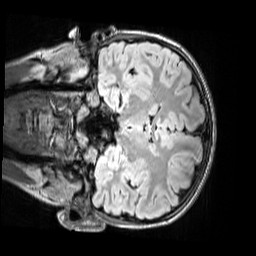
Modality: FLAIR
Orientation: coronal
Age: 9
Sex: male
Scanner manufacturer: siemens
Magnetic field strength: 3 T
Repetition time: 5 s
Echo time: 0.388 s